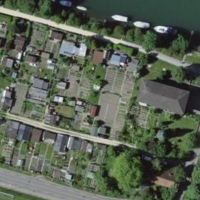
EUNIS habitat code: 53
Species observed at this site:
Ribes nigrum